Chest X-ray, PA view. Patient: 62 years old, sex M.
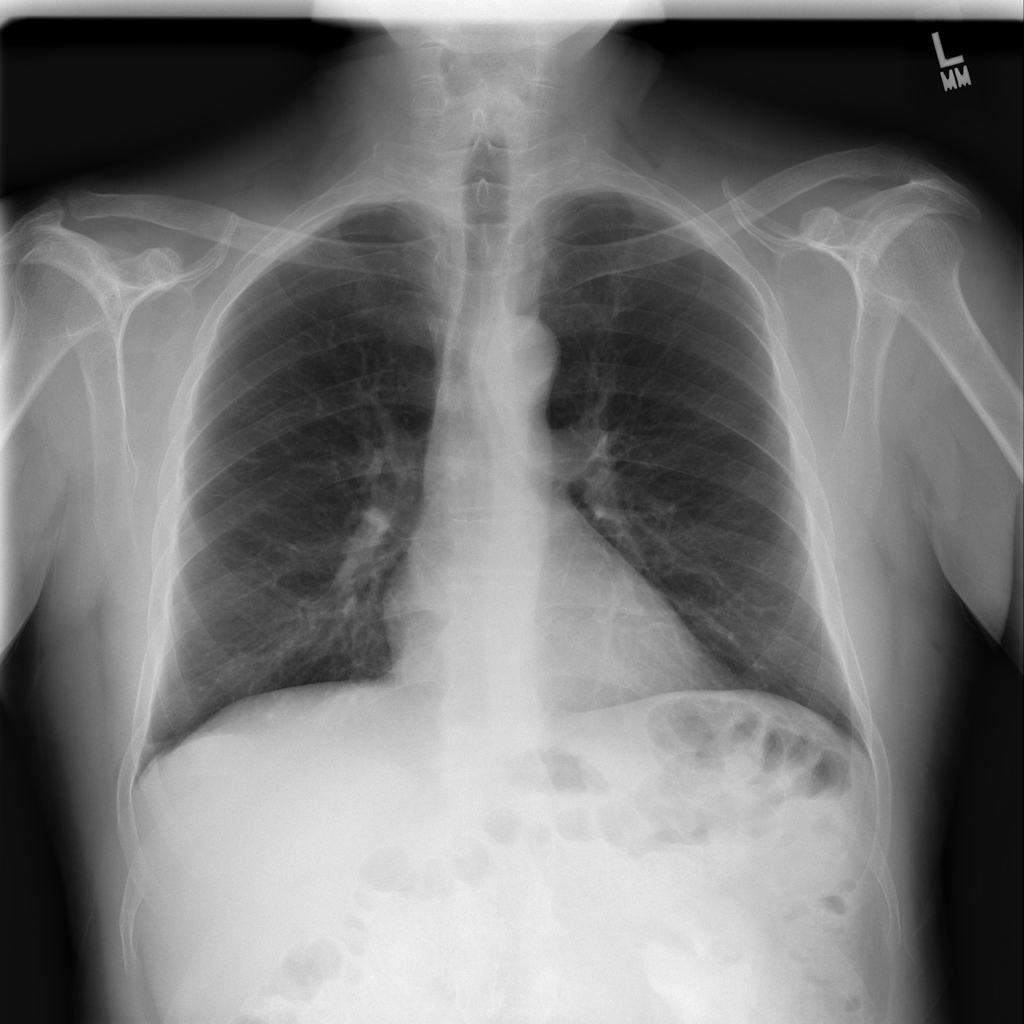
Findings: No Finding